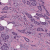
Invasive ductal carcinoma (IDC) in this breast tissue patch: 1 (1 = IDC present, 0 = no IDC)